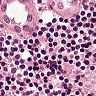
Metastatic tissue present: no